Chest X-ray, PA view. Patient: 49 years old, sex M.
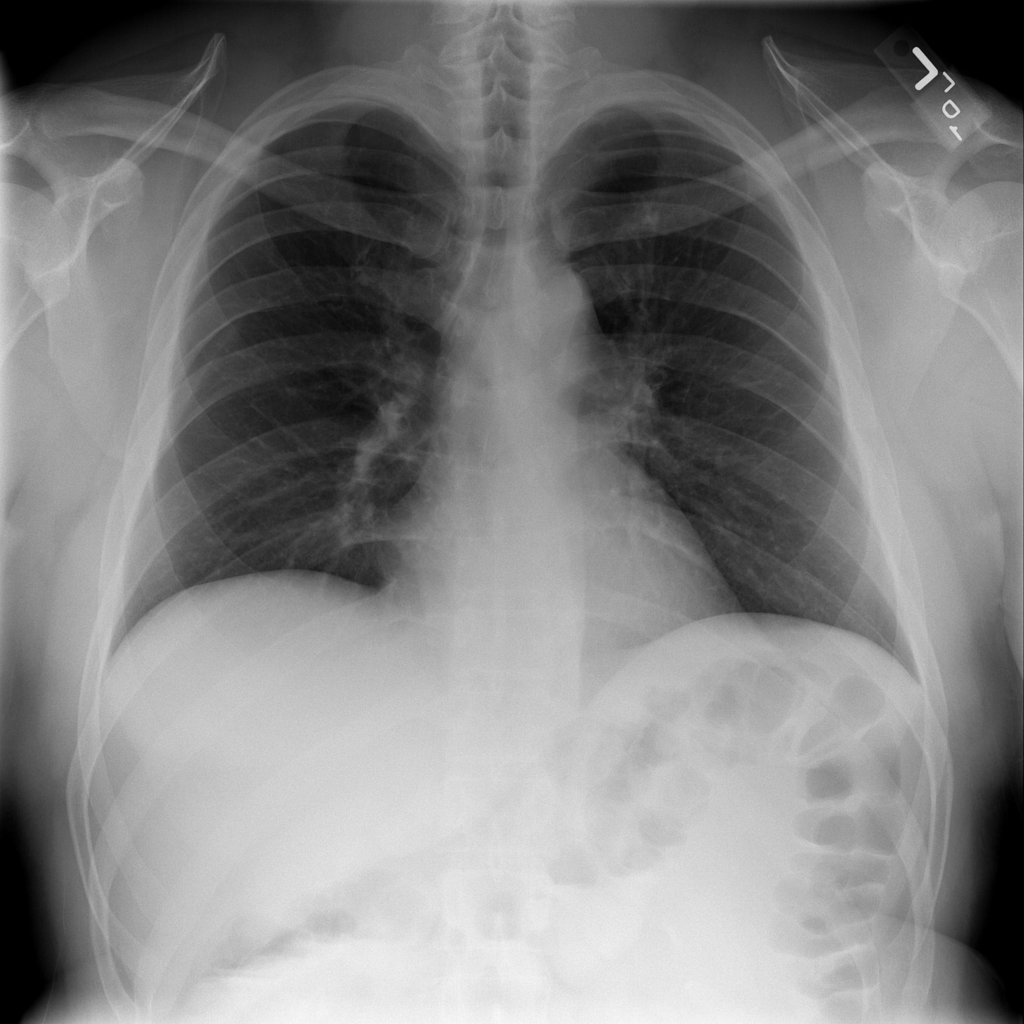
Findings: No Finding